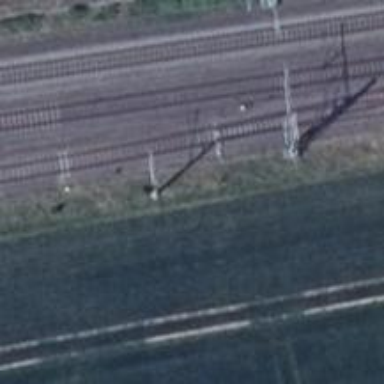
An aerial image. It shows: Railway switch.